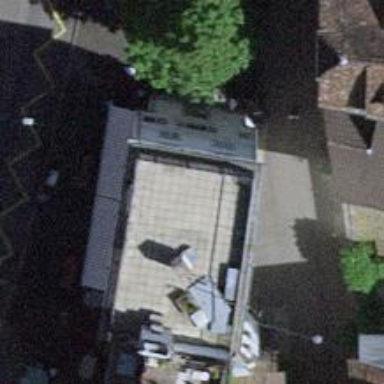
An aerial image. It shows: Restaurant.